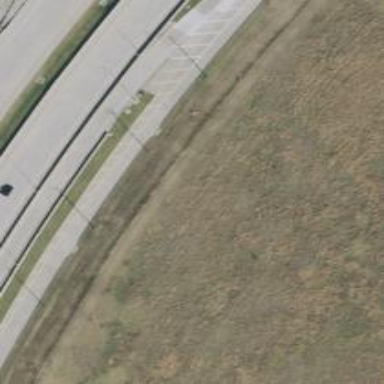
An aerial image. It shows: Secondary road with frontage road alongside.